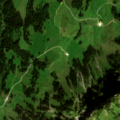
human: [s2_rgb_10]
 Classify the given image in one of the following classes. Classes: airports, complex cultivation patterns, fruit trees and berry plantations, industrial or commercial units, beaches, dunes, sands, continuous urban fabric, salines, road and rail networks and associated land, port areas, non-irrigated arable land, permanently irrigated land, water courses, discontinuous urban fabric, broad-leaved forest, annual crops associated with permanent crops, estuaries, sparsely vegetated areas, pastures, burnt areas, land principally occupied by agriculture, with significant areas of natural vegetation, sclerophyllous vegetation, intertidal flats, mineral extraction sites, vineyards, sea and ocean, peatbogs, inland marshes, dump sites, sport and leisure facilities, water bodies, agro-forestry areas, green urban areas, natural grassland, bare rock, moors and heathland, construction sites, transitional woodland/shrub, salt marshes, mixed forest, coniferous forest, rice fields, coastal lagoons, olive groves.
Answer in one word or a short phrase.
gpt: pastures, coniferous forest, transitional woodland/shrub